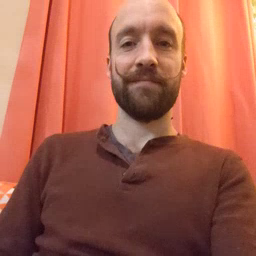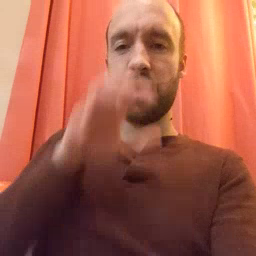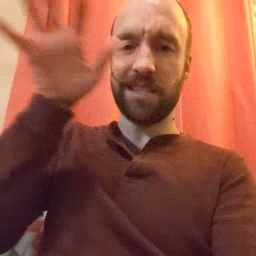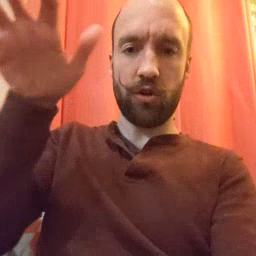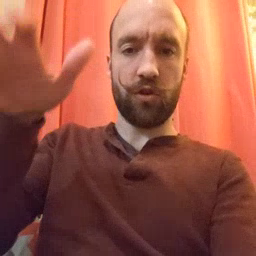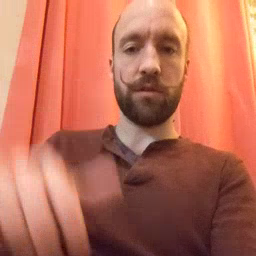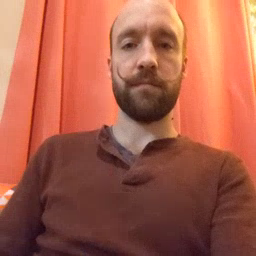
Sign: alligator